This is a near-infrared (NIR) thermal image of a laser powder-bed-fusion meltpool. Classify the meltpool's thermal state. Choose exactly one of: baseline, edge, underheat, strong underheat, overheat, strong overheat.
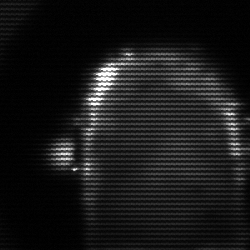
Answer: baseline